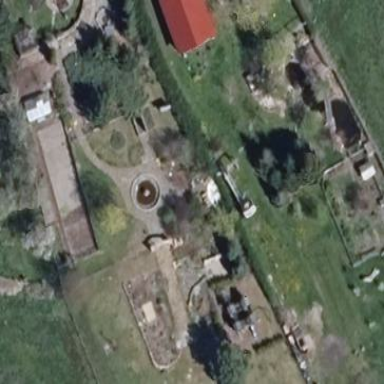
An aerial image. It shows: Farmyard area.